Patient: sex F, age 58
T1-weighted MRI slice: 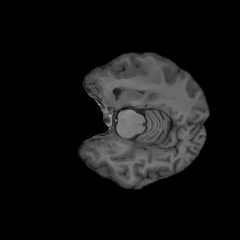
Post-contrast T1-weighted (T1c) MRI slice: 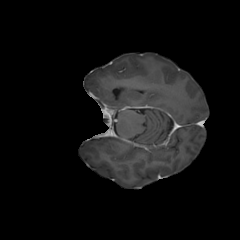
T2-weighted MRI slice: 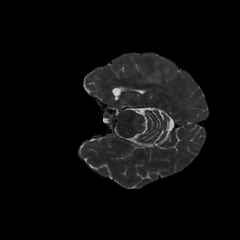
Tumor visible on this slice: yes
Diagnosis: Glioblastoma, IDH-wildtype
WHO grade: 4